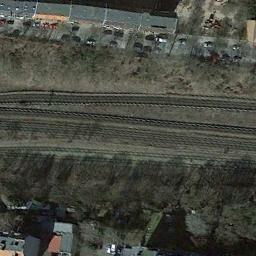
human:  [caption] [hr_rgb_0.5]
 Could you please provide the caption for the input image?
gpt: There is a train passing by in the picture .

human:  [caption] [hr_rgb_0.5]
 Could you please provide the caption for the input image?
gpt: The railway is next to some trees and houses .

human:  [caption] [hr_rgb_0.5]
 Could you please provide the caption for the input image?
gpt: These railways are flanked by some houses and bare trees .

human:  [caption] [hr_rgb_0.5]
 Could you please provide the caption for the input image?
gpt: Several buildings of different shapes are beside the railway .

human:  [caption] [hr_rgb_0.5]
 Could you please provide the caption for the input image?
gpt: There are some buildings and brown trees beside the railway .